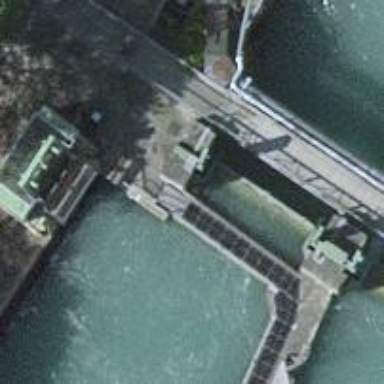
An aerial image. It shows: Hydro power generator.